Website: crate-barrel
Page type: billing-address
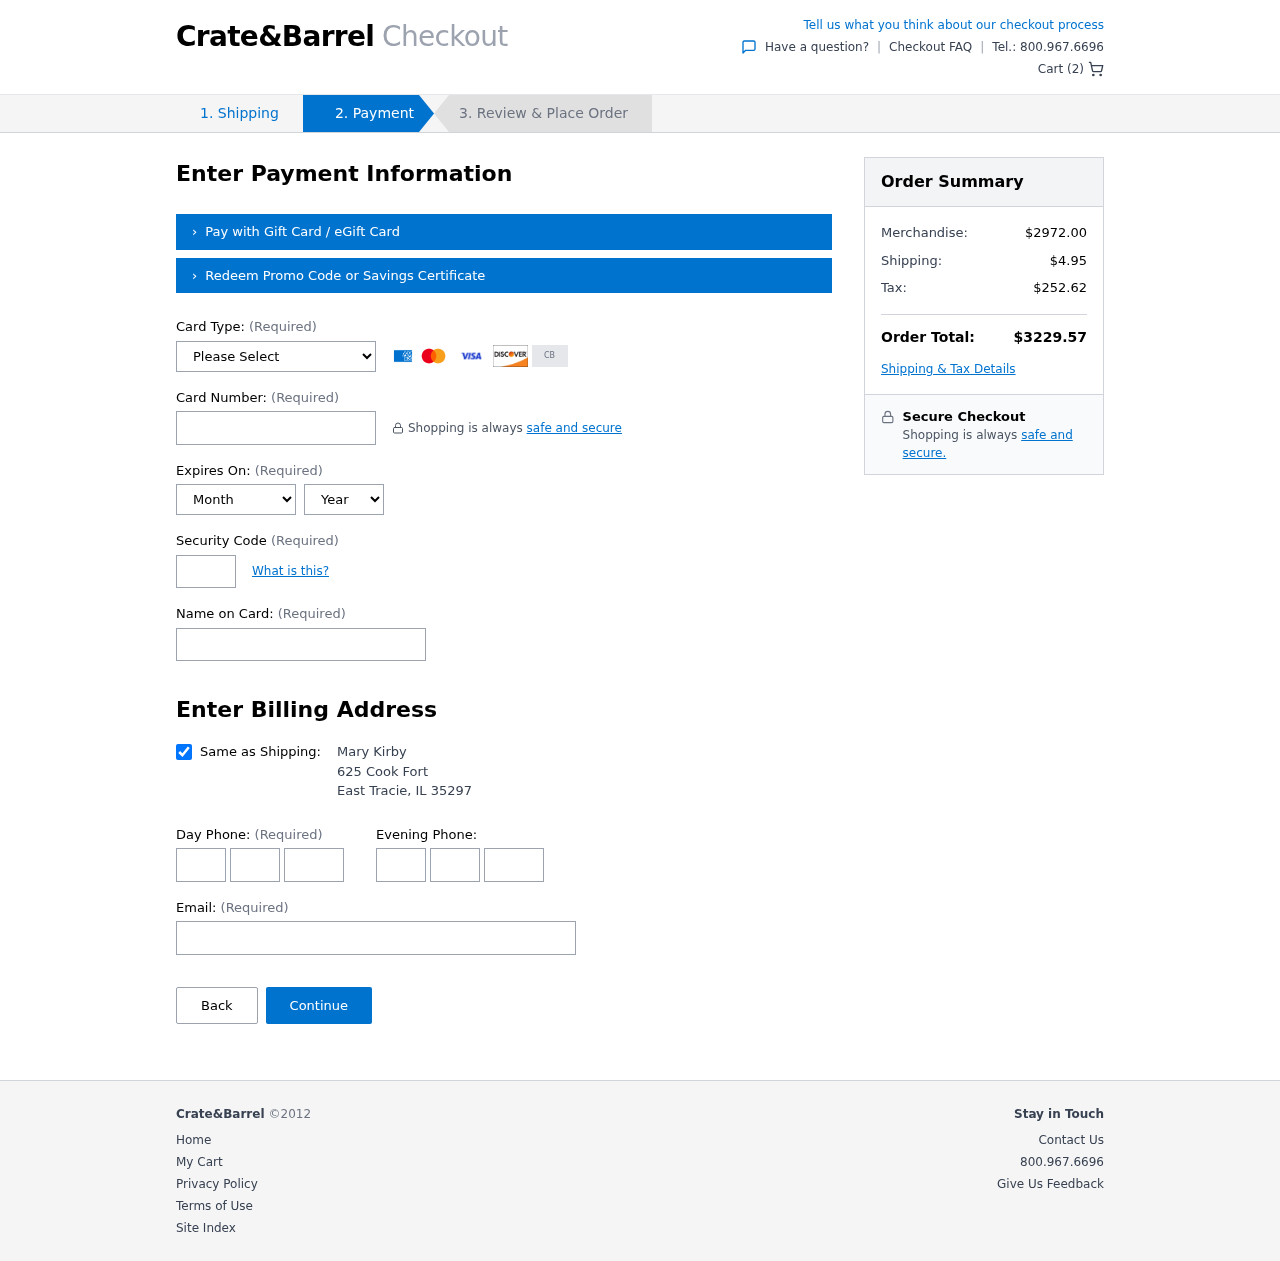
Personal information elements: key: PII_CARD_CVV
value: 396
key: PII_CARD_EXPIRY_MONTH
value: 11
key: PII_CARD_EXPIRY_YEAR
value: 27
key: PII_CARD_NUMBER
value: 5284 8497 3380 9061
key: PII_CARD_TYPE
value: Mastercard
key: PII_CITY
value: East Tracie
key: PII_EMAIL
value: mkirby@gmail.com
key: PII_FULLNAME
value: Mary Kirby
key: PII_PHONE_ALT_AREA
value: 546
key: PII_PHONE_ALT_PREFIX
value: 895
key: PII_PHONE_ALT_SUFFIX
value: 3863
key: PII_PHONE_AREA
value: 683
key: PII_PHONE_PREFIX
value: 687
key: PII_PHONE_SUFFIX
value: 4916
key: PII_POSTCODE
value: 35297
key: PII_STATE_ABBR
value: IL
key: PII_STREET
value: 625 Cook Fort
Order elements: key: ORDER_NUM_ITEMS
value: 2
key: ORDER_SUBTOTAL
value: $2972.00
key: ORDER_SHIPPING_COST
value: $4.95
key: ORDER_TAX
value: $252.62
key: ORDER_TOTAL
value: $3229.57